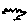
Label: zigzag